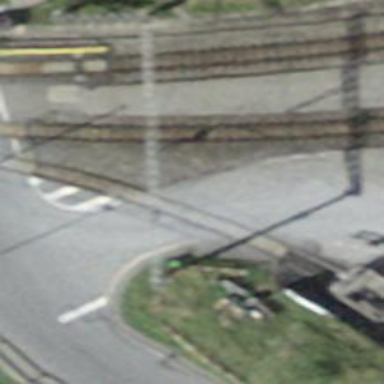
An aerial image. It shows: Narrow gauge railway.